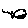
Label: fish